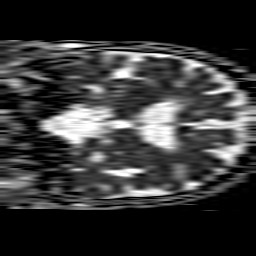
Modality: ADC
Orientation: coronal
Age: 71
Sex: male
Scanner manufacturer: philips
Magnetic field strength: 1.5 T
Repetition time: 3.511 s
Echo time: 0.09257 s